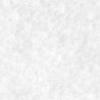
Label: no_change